【题型】证明题　【知识点】立体几何　【难度】easy
如图，在直三棱柱$ABC-A_1B_1C_1$中，$AB=BC=AA_1=2$，$AC=2\sqrt{2}$，且$D$、$E$分别是$AC$、$A_1C_1$的中点。

\vspace{1em}
\noindent
(1) 证明：$AC \perp BE$；
\vspace{1em}
\noindent
(2) 求二面角$E-AB-C$的大小。（结果用反三角函数值表示）
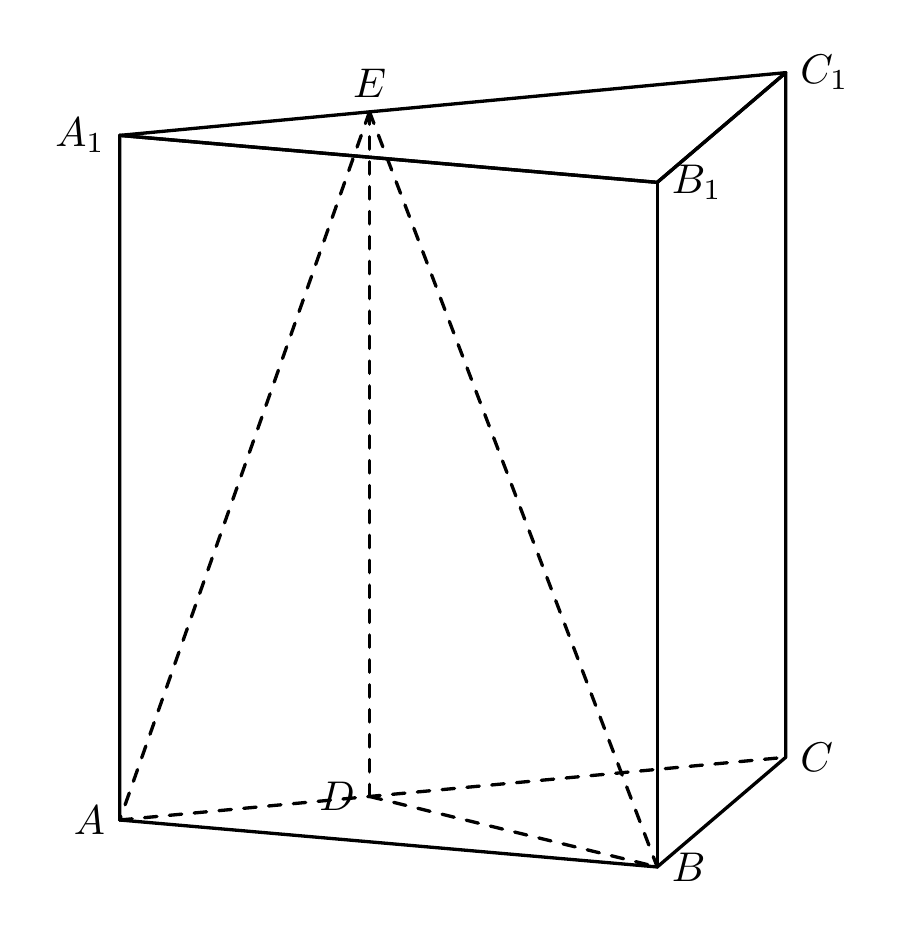
【解答】
\noindent
【答案】(1) 证明见解析
\vspace{0.5em}
\noindent
(2) $\angle DOE = \arctan 2$
\vspace{0.5em}
\noindent
【知识点】线面垂直证明线线垂直、求二面角、证明线面垂直
\vspace{0.5em}
\noindent
【分析】（1）根据线线垂直可证明$AC \perp$平面$BDE$，即可利用线面垂直的性质求解，
（2）根据线面垂直的性质可得$AB \perp OE$，$ED \perp AB$，故可得$\angle DOE$为所求的平面角，即可利用三角形的三边关系求解。
\vspace{0.5em}
\noindent
【详解】（1）由于三棱柱$ABC-A_1B_1C_1$为直三棱柱，且$D$、$E$分别是$AC$、$A_1C_1$的中点，故$DE \perp$平面$ABC$，
故$AC \subset$平面$ABC$，故$ED \perp AC$，
又$AB=BC=AA_1=2$，故$DB \perp AC$，
$DB \cap DE = D$，$DB,DE \subset$平面$BDE$，故$AC \perp$平面$BDE$，
又$BE \subset$平面$BDE$，故$AC \perp BE$；
\vspace{0.5em}
\noindent
（2）由于$AB=BC=AA_1=2$，$AC=2\sqrt{2}$，故$AC^2=AB^2+BC^2$，即$AB \perp BC$，
取$AB$中点为$O$，连接$OE,OD$，
由（1）知$DE \perp$平面$ABC$，故$AB \subset$平面$ABC$，故$ED \perp AB$，
又$OD \parallel BC$，故$OD \perp AB$，$ED \cap OD = D$，$ED,OD \subset$平面$DOE$，
故$AB \perp$平面$OED$，$OE \subset$平面$OED$，故$AB \perp OE$，
因此$\angle DOE$为二面角$E-AB-C$的平面角，
由于$OD = \frac{1}{2}BC = 1$，$ED = 2$，故$\tan\angle DOE = \frac{ED}{OD} = 2$，
结合$\angle DOE$为锐角，故$\angle DOE = \arctan 2$。

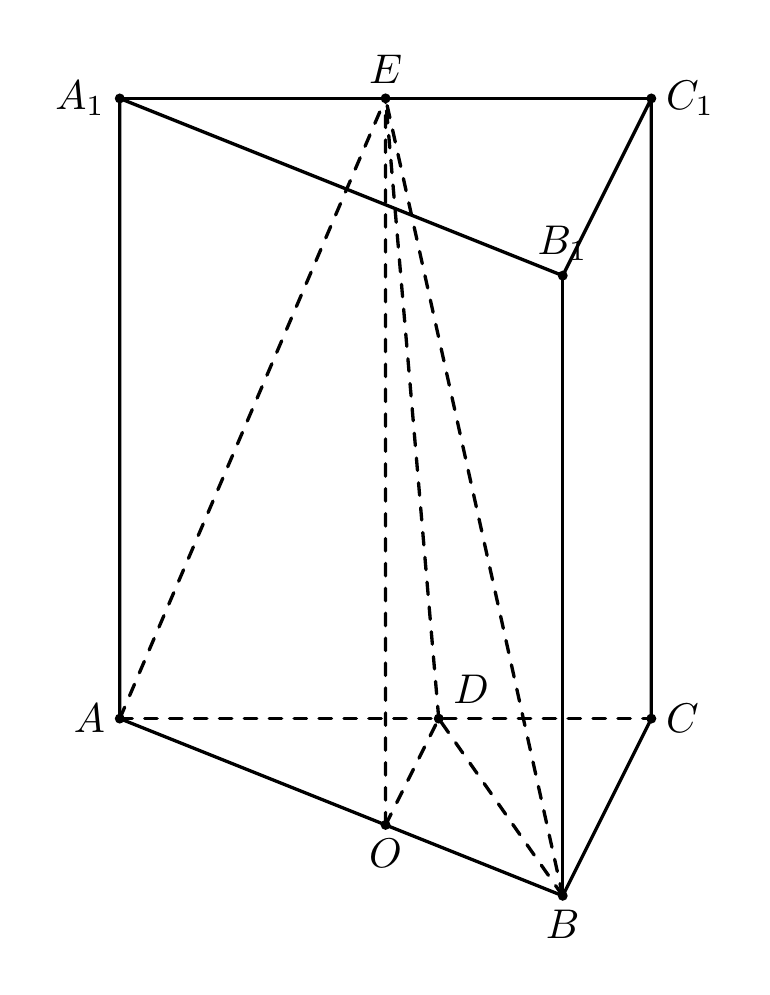